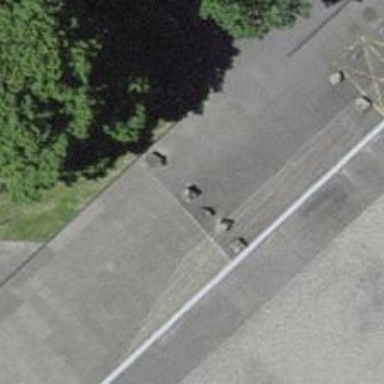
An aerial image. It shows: Block barrier.